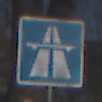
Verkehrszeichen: Autobahn
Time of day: MorningAfternoon
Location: Outdoor (Special)
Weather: Clear
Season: Winter
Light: Natural